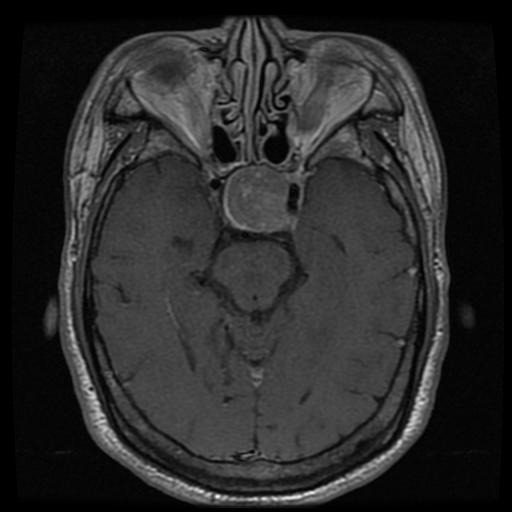
Label: pituitary